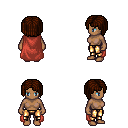
a pixel art fantasy rpg character, female body template, human, dark skin, maroon cape, gold greaves, brown pageboy hairstyle, four views (front, back, left, right), 2x2 character sprite sheet, small pixel art, hard edges, no anti-aliasing